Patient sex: F
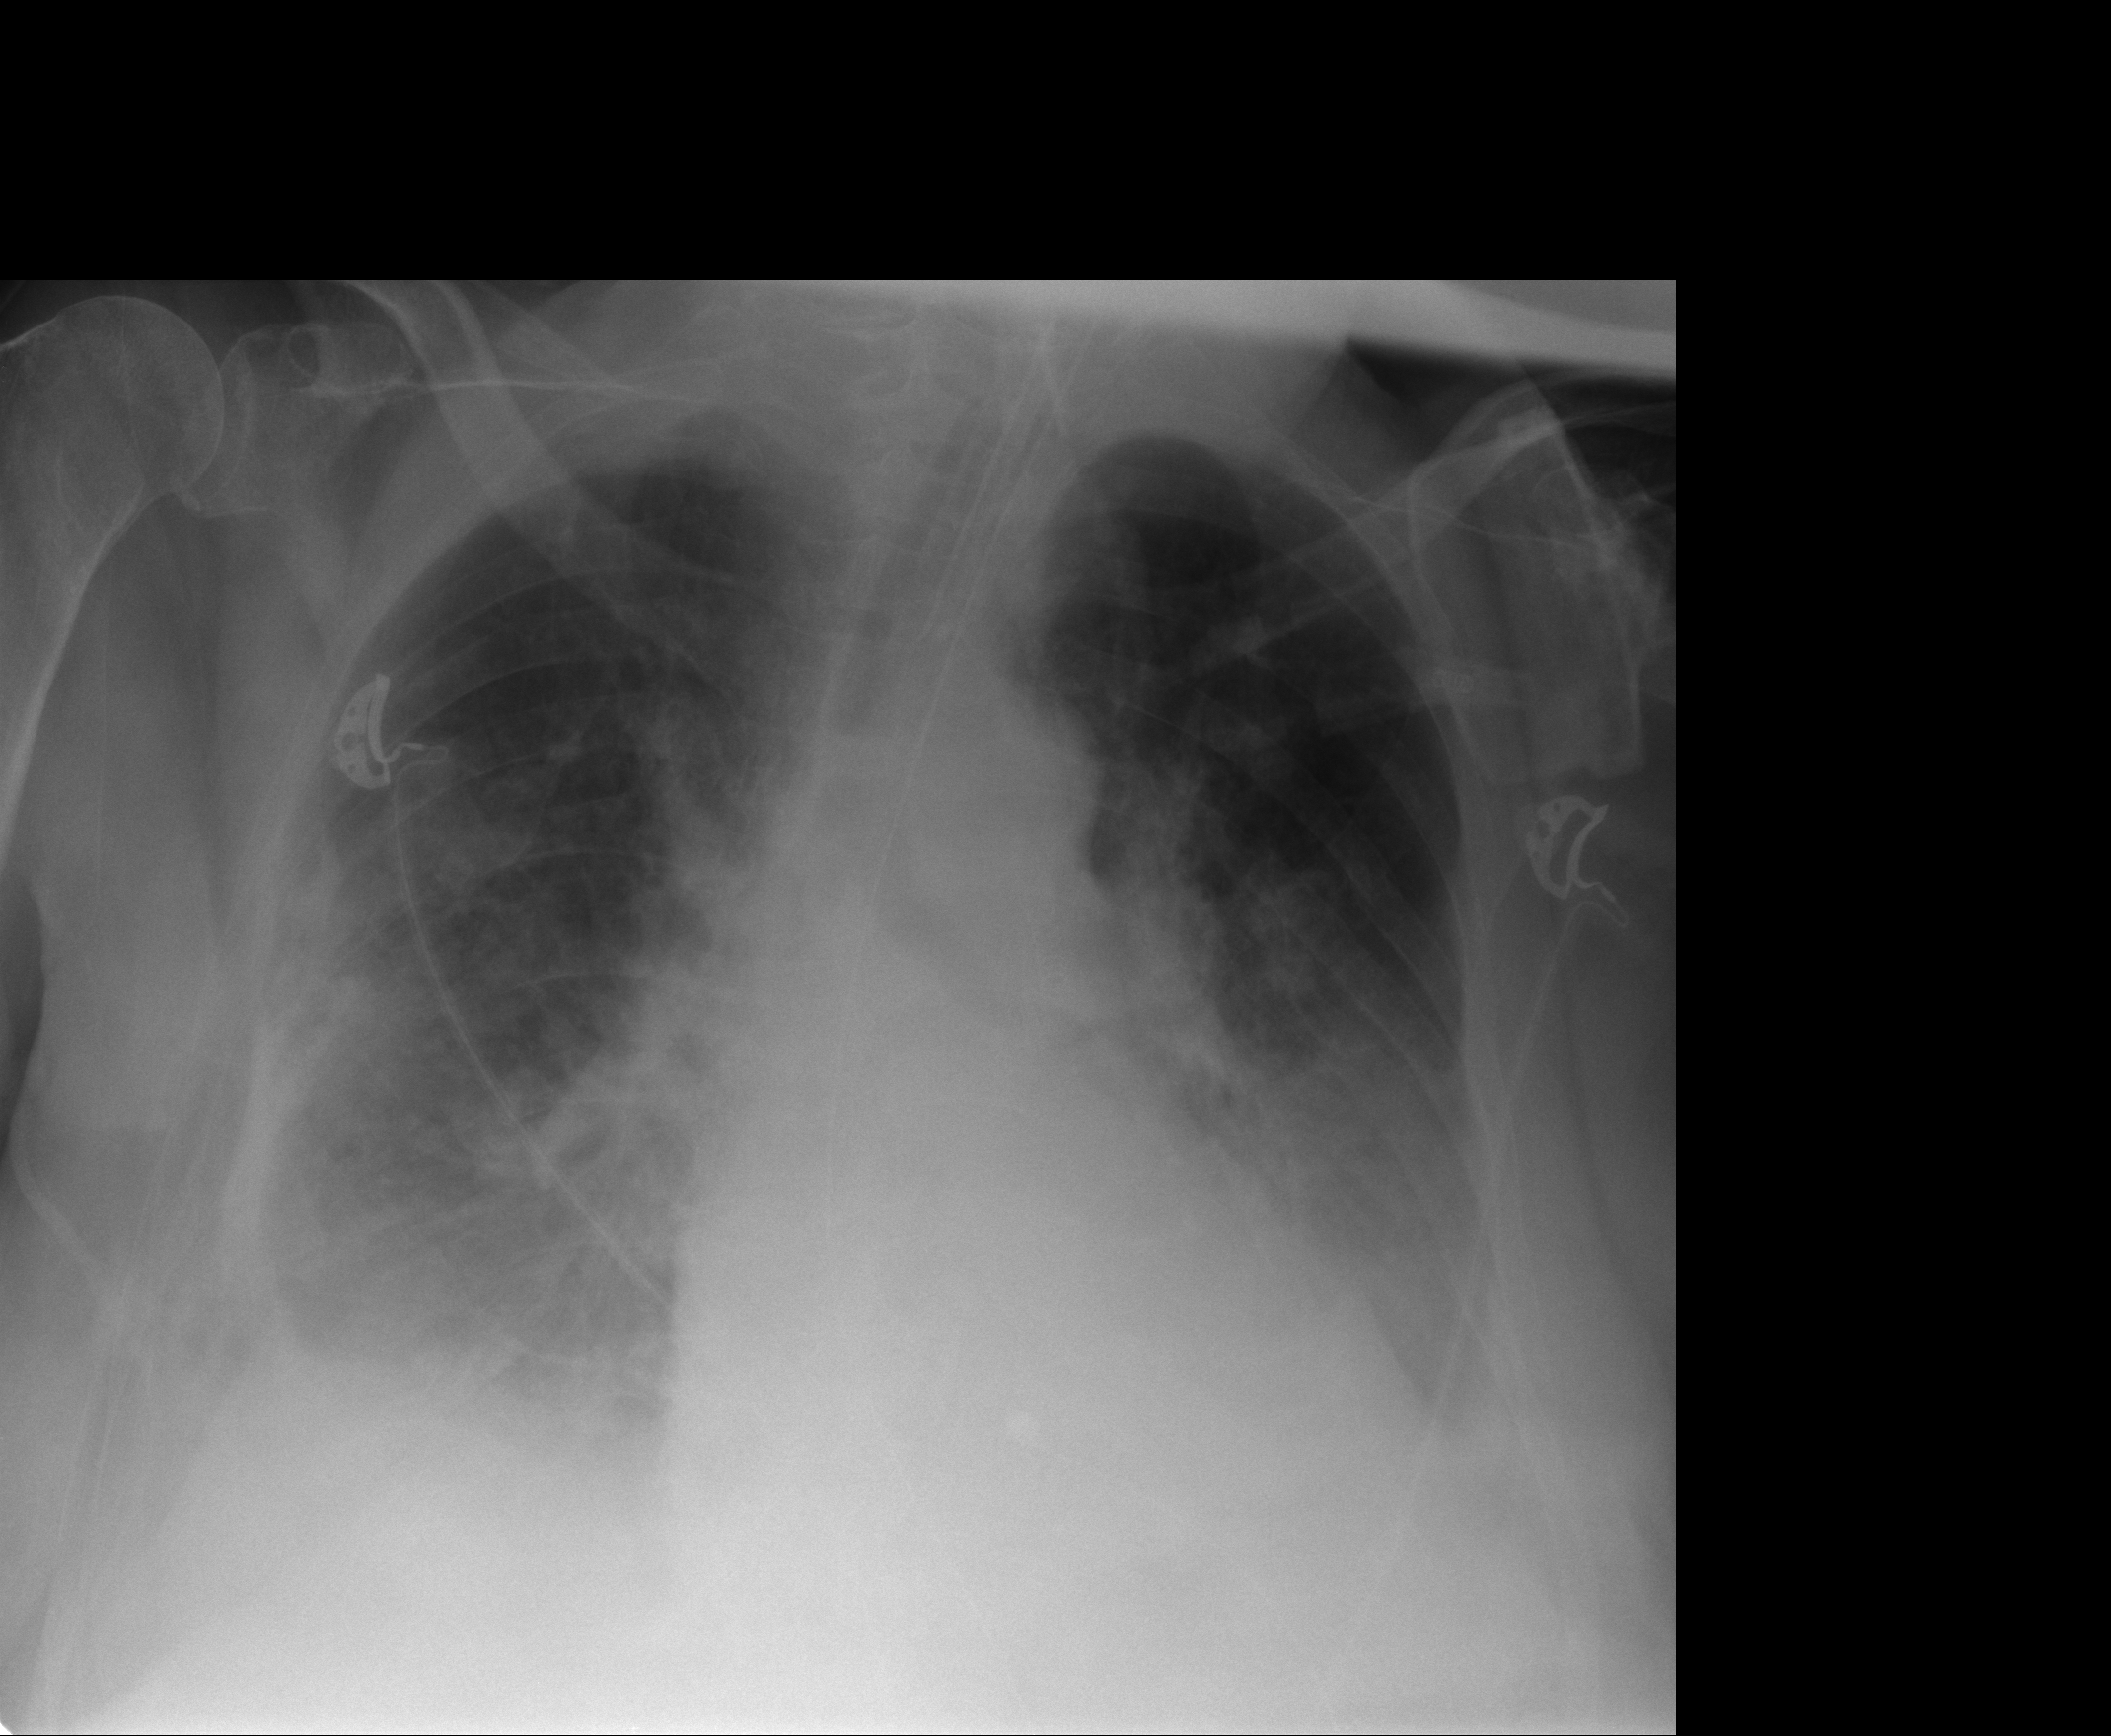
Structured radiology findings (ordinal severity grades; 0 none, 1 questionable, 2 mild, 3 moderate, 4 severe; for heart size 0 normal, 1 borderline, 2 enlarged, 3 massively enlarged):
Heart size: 1
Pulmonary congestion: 2
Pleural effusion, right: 2
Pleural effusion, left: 2
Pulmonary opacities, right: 0
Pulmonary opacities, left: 0
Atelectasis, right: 0
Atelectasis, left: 0